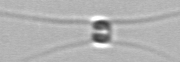
Label: Chaetoceros_similis